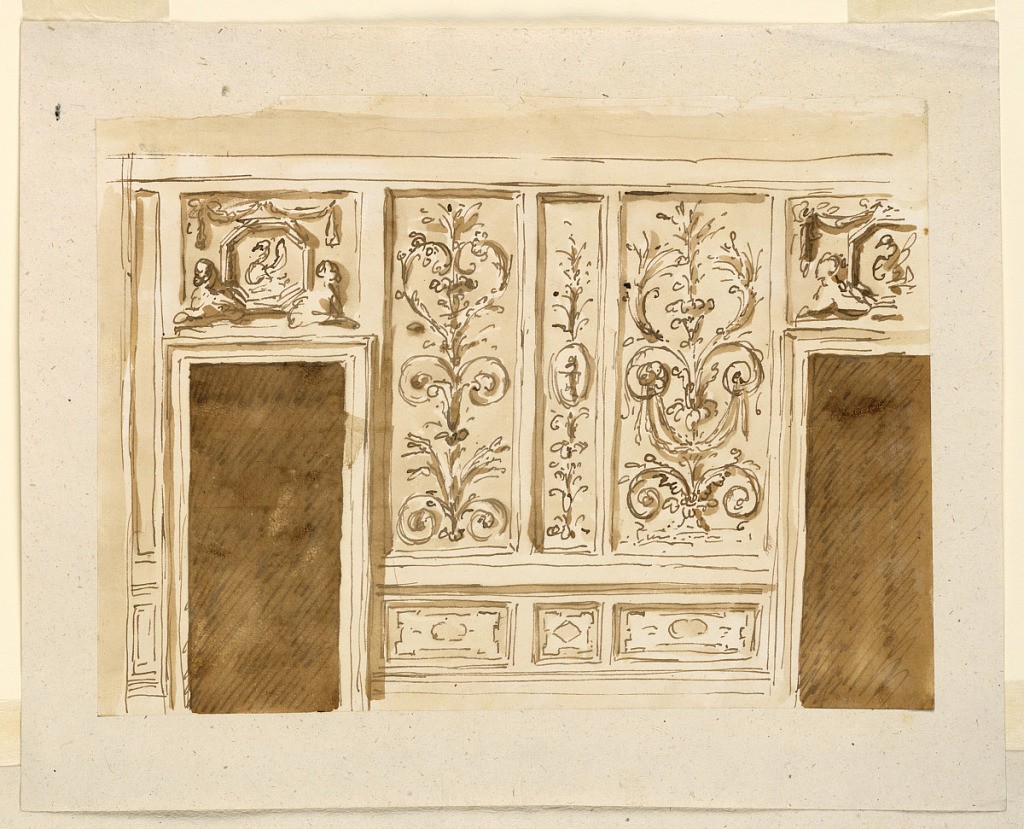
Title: Entrance wall of a salon
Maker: Giuseppe Barberi, Italian, 1746–1809
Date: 1746–1809
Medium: Pen and brown ink, brush and brown wash on off-white laid paper, lined
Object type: Drawing
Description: Entrance wall of a salon.